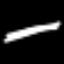
Label: line